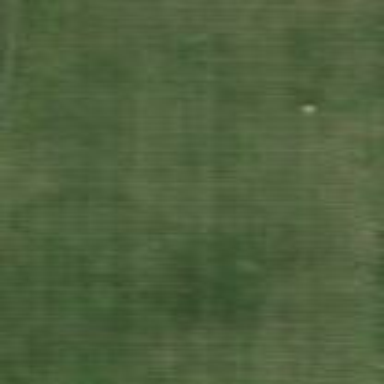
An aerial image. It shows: Soccer pitch with grass surface for leisure land.